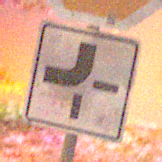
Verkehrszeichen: VerlaufVorfahrtsstrasse2
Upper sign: Stop
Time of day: Night
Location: Outdoor (Nature)
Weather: Clear
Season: NotSpecified
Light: Natural